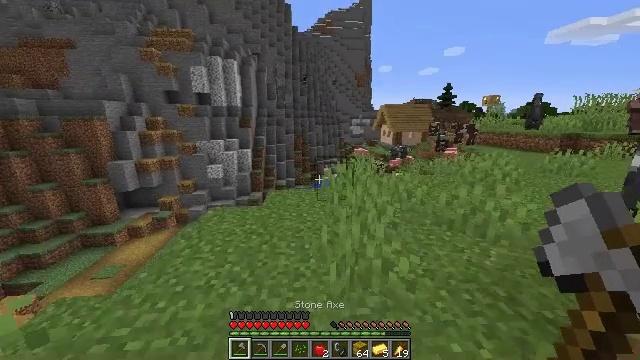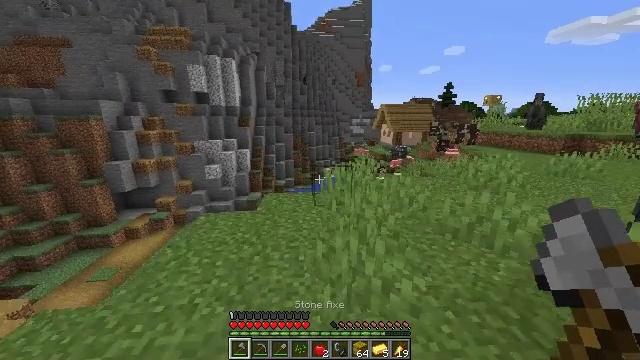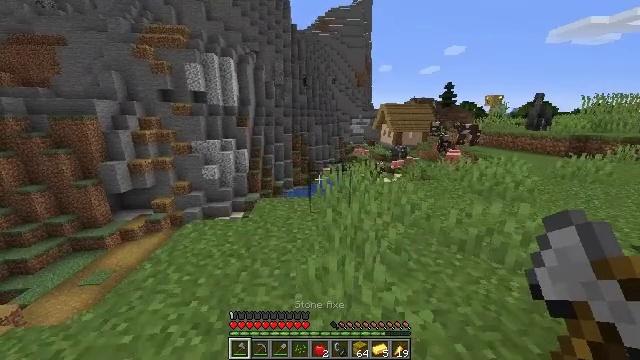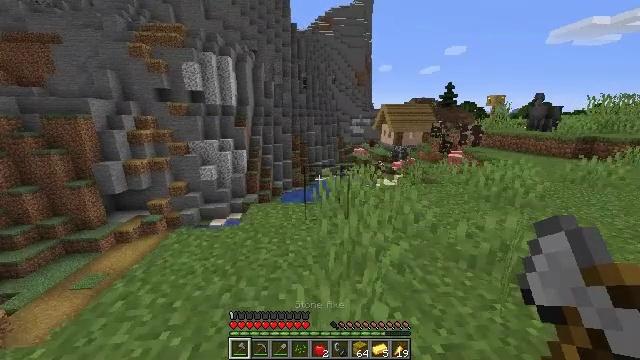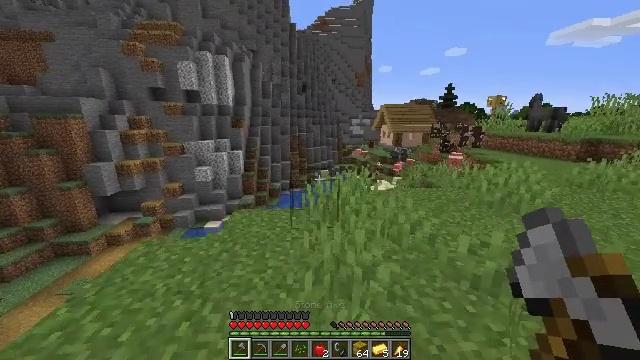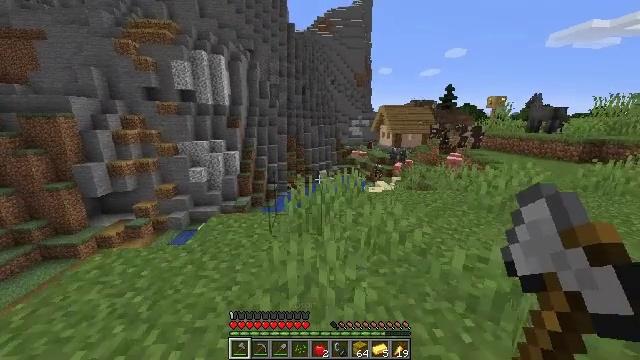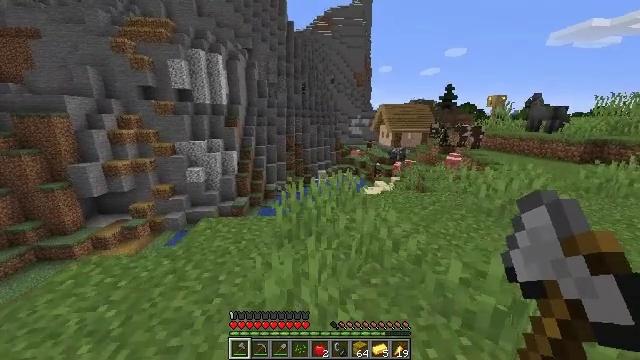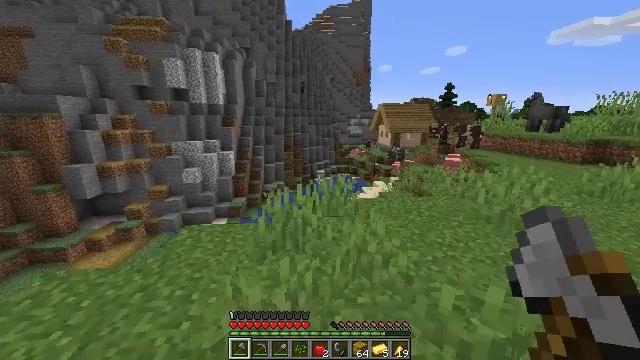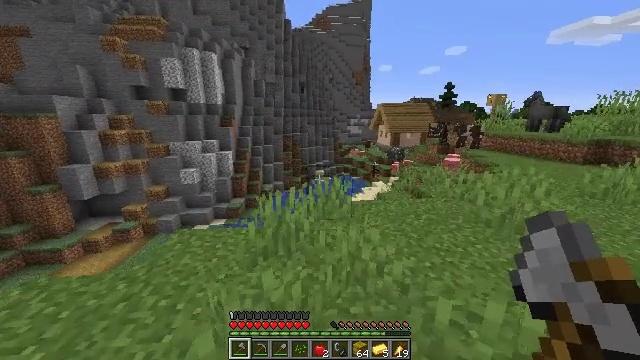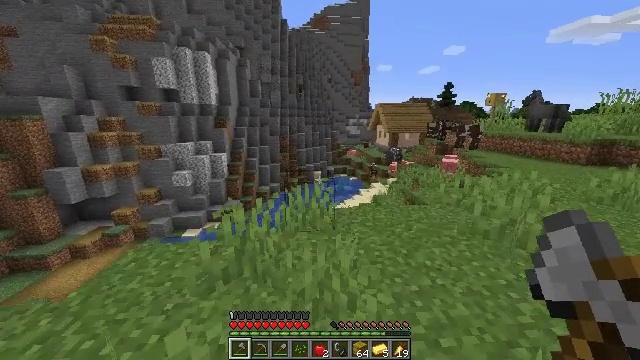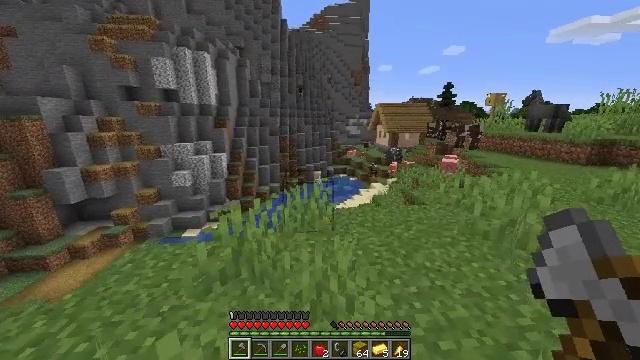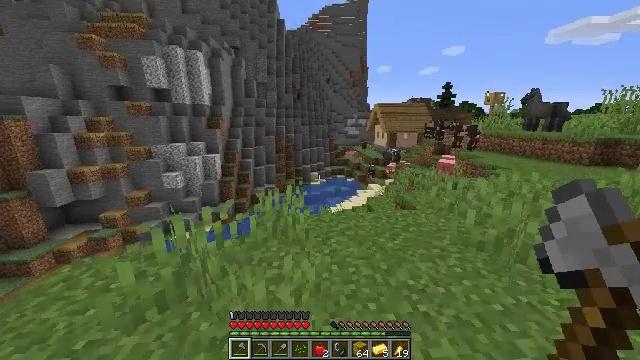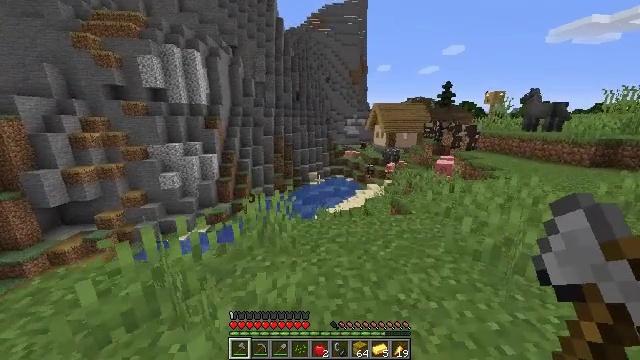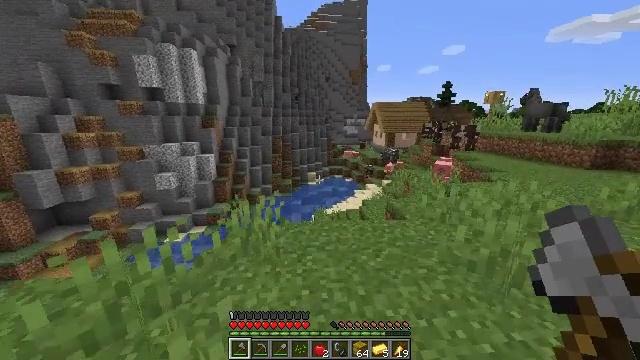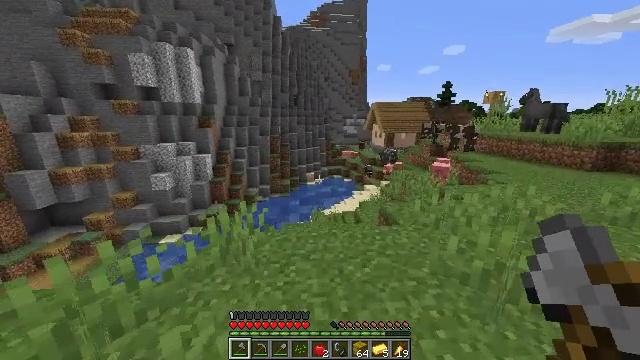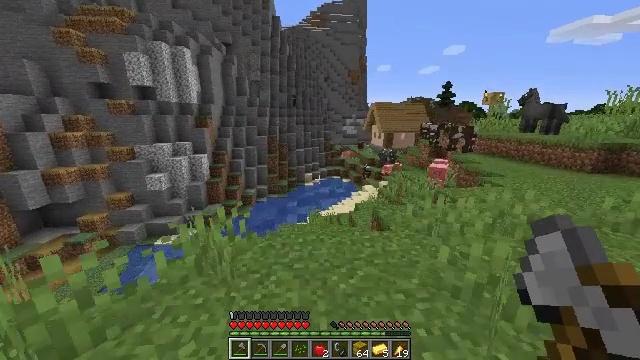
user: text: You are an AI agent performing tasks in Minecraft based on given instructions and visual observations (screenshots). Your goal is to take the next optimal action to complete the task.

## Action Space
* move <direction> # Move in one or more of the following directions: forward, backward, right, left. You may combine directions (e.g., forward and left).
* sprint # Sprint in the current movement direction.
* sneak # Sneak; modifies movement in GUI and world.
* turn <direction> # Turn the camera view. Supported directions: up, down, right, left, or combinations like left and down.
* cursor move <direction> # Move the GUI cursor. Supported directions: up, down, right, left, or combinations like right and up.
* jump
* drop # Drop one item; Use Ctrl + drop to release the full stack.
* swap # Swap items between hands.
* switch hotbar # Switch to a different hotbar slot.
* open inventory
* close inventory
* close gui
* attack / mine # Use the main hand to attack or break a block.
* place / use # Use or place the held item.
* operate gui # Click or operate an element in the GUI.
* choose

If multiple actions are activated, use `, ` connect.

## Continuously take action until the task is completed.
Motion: motion action
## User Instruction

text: Mine the clay from the riverbed.
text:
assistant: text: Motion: move forward
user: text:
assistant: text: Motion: move forward
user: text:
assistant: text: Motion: move forward and move right
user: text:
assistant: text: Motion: move forward and move right
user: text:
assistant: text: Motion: move forward and move right
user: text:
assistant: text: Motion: move forward and move right
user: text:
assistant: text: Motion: move forward and move right
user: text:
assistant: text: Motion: move forward and move right
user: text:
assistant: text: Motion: move forward and move right
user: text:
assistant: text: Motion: move forward and move right
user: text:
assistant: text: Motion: move forward and move right
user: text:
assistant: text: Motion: move forward and move right
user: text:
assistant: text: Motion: move forward and move right
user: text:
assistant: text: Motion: move forward and move right
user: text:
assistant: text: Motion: move forward and move right
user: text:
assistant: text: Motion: move forward and move right, jump
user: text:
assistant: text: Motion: move forward and move right, jump
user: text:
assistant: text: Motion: move forward and move right, jump
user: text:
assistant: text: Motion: move forward and move right, jump
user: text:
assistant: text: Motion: move forward and move right, jump
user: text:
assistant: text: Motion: move forward and move right, jump
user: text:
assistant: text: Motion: move forward and move right
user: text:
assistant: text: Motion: move forward and move right
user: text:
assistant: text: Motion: move forward and move right
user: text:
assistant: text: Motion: move forward and move right
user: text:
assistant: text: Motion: move forward and move right
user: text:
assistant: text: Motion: move forward and move right
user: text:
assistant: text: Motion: move forward and move right, turn right and down
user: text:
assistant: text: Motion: move forward and move right, turn right
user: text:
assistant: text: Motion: move forward and move right